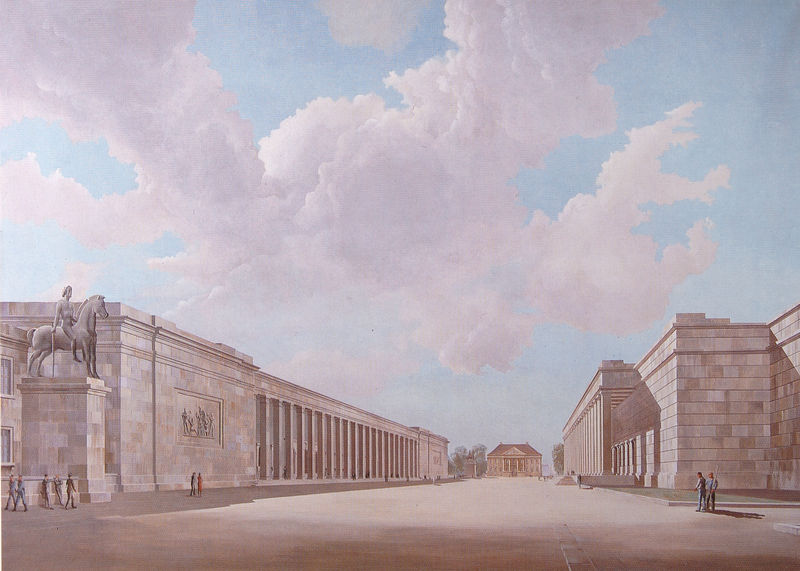
Titel: Das Haus der Deutschen Kunst und sein geplanter Ergänzungsbau
Künstler: Otto Albert Hirth
Standort: München
Institution: Oberfinanzdirektion
Schlagwörter: blau, himmel, schatten, weiß, wolken, menschen, fenster, licht, pfeiler, strasse, säulen, dach, gebäude, haus, rot, weg, leute, architektur, sockel, stein, horizont, klassizismus, rosa, pferd, reiter, skulptur, bewölkt, mähne, relief, fassade, passanten, perspektive, giebel, mauer, allee, fußgänger, platz, besucher, bronze, galerie, antike, palast, denkmal, mauerwerk, stilisiert, entwurf, kapitelle, fries, portal, sims, gesims, sandstein, mauern, fluchtpunkt, ross, schatte, museum, standbild, forum, reiterstandbild, palais, arkarden, neoklassizismus, kolonaden, prachtstrasse